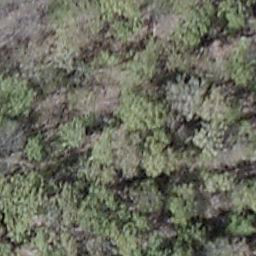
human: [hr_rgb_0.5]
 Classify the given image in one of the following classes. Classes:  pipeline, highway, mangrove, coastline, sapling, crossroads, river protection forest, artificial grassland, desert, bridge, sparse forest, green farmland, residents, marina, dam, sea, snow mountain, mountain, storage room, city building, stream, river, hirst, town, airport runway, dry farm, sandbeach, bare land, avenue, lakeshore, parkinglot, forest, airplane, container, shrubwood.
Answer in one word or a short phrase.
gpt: shrubwood